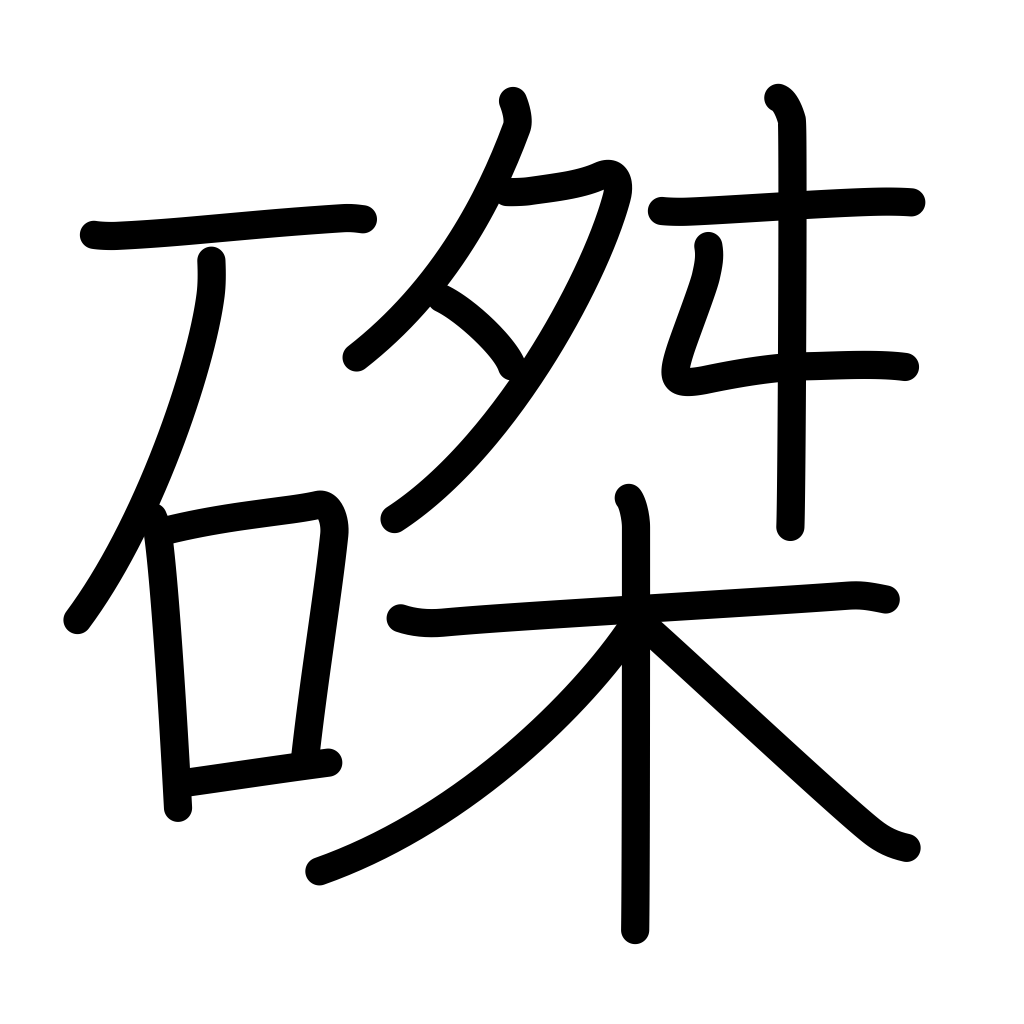
Meaning: crucifixion